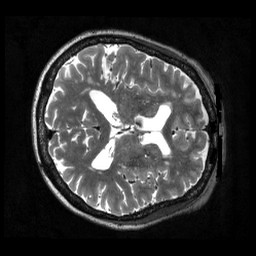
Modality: T2w
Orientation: axial
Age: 73
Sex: female
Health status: healthy
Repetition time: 3.2 s
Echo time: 0.563 s